Interaction volume radius: 5 \u00c5
Interaction volume height: 30 \u00c5
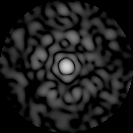
Disorder parameter: 0.8514